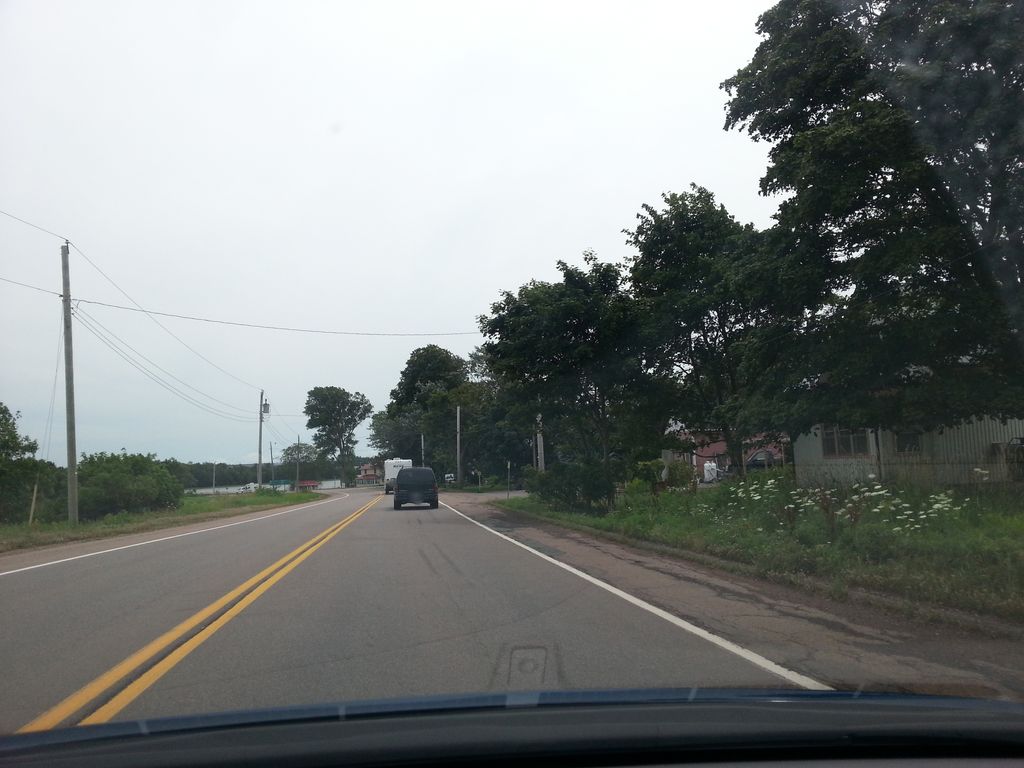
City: charlottetown